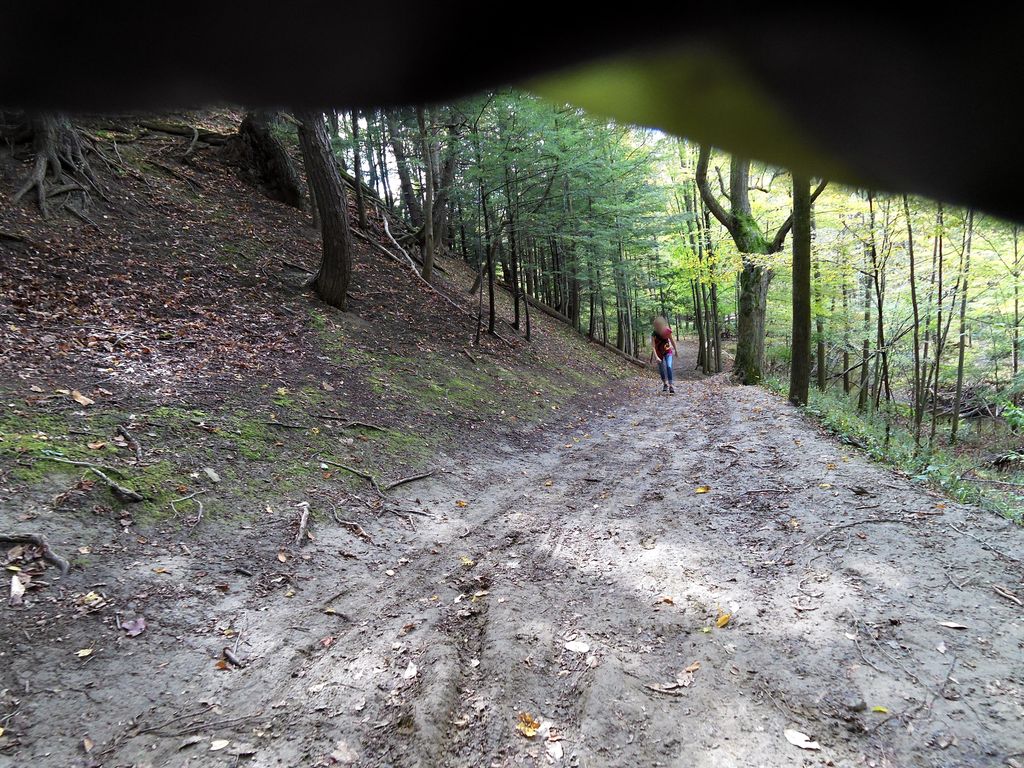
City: hamilton